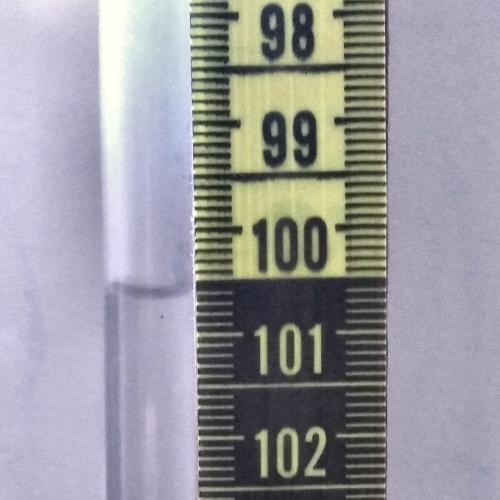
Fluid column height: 100.6 cm